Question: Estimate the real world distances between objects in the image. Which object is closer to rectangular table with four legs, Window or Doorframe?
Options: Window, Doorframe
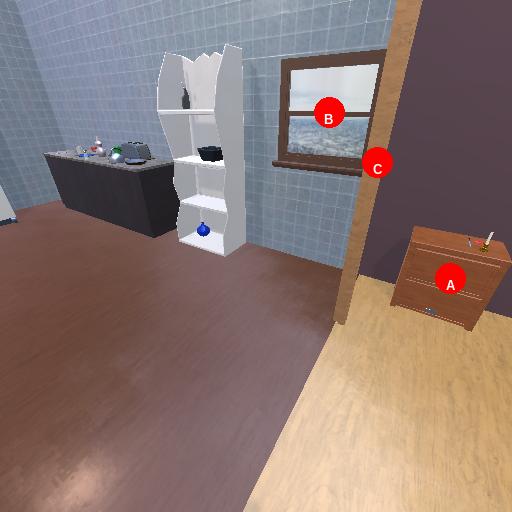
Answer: Window